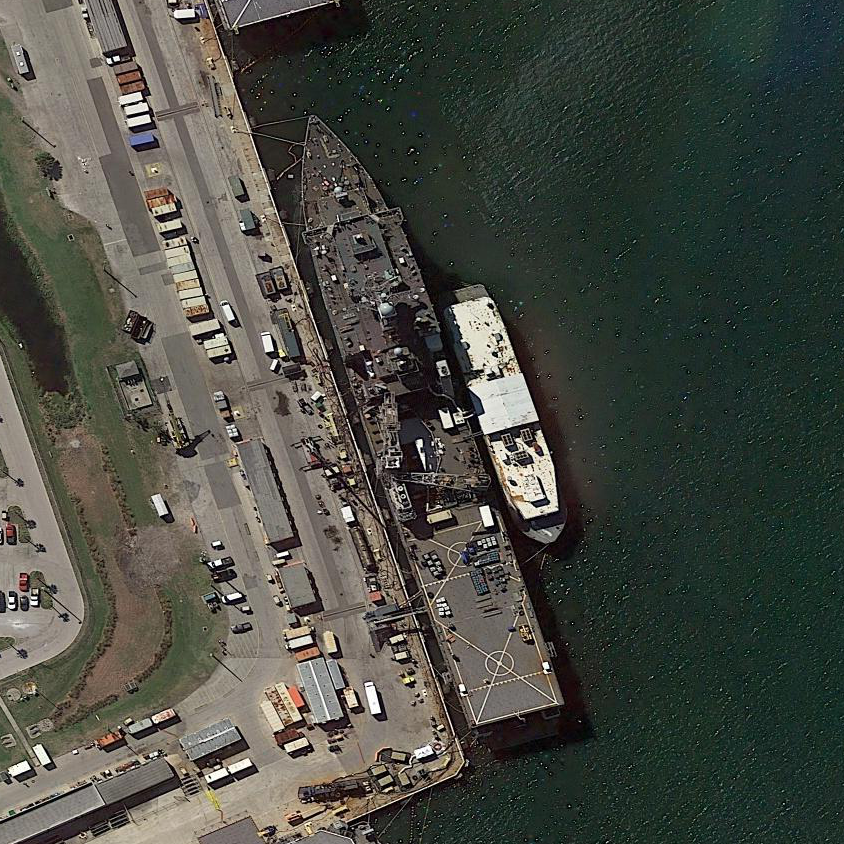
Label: Whitby_Island-class_dock_landing_ship